Question: this is my alertDialog :
'''
AlertDialog.Builder builder = new AlertDialog.Builder(NewCar.this);
builder.setTitle("Make your selection");
builder.setItems(items, new DialogInterface.OnClickListener() {
public void onClick(DialogInterface dialog, int item) {
Log.v("this",items[item]+ " ");
}
});
AlertDialog alert = builder.create();
alert.show();
TextView titleView = (TextView)alert.findViewById(getResources().getIdentifier("alertTitle", "id", "android"));
if (titleView != null) {
titleView.setGravity(Gravity.RIGHT);
}
'''
this is the output :

as you can see , the title is right to left but I can't make the items right to left too .
How can I make the items to go from right to left ?
thanks you
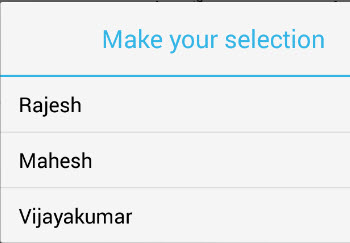
Answer: create you custom view in xml (or from code) and use
'''
builder.setView(customView)
'''